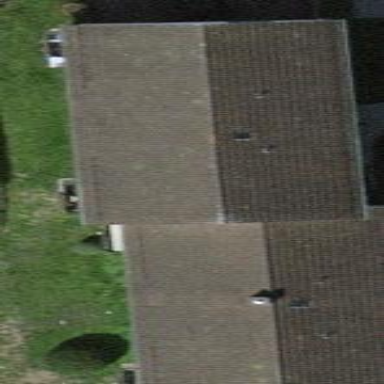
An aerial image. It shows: Gabled building.